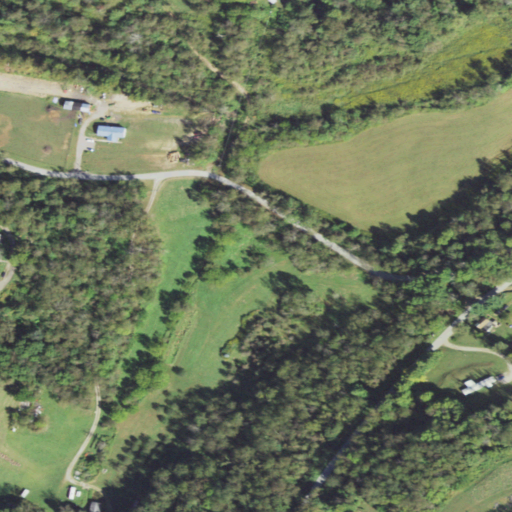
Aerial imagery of valley in Pennsylvania named Sandy Hollow containing deciduous forest, open development, mixed forest, grassland, pasture, low intensity development, and medium intensity development